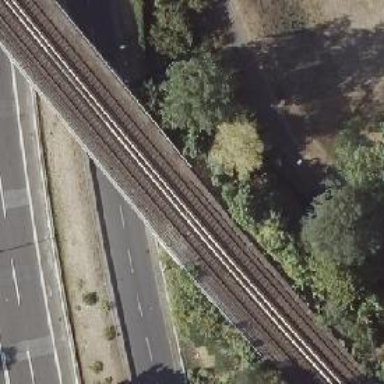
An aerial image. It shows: Rail line with bottom electrification.